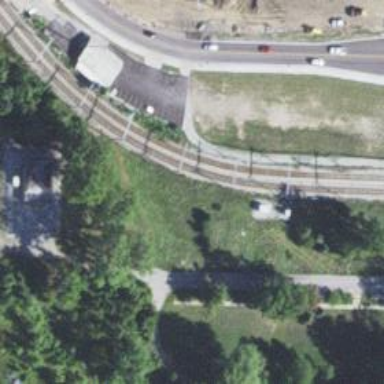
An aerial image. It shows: Electrified contact line.